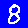
Digit: 8